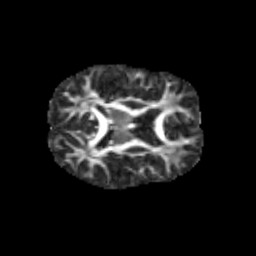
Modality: FA
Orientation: axial
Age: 10
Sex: female
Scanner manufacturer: siemens
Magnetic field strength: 3 T
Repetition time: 3.8 s
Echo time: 0.07 s